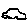
Label: car